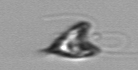
Label: Pyramimonas_longicauda